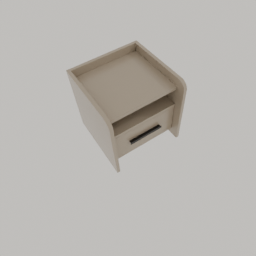
Label: furniture